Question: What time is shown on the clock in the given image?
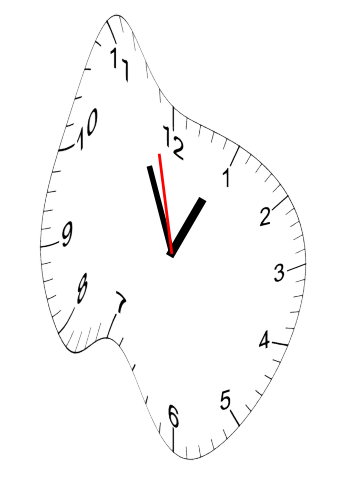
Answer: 12:55:58